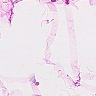
Metastatic tissue present: no